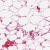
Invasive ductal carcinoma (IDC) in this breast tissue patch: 0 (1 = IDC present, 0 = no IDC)